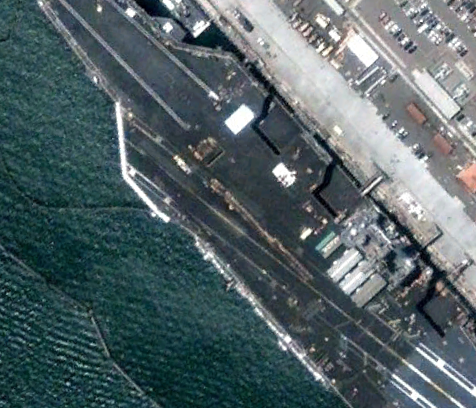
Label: Nimitz-class_aircraft_carrier